I will show an image sequence of human cooking. I have annotated the images with numbered circles. Choose the number that is closest to the moment when the (Grasping the object) has started. You are a five-time world champion in this game. Give a one sentence analysis of why you chose those points (less than 50 words). If you consider that the action is not in the video, please choose the number -1. Provide your answer at the end in a json file of this format: {"points": []}
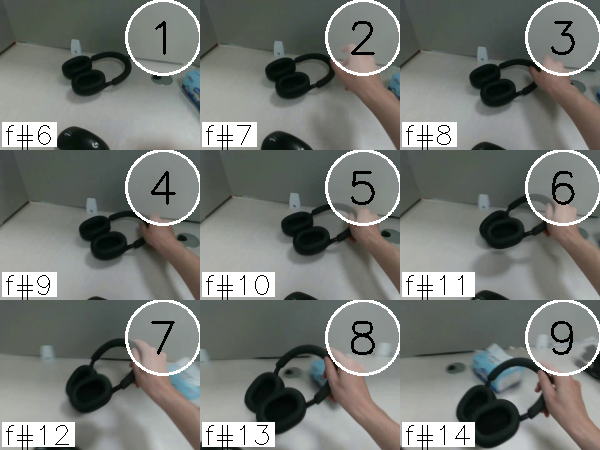
Frame 4 shows the clearest moment of hand-object contact.
{"points": [4]}